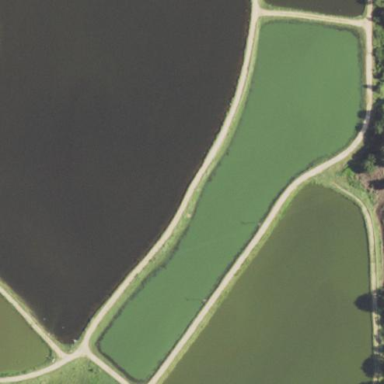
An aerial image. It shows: Serene pond surrounded by nature.